Question: I have implemented a simple Linear Regression (single variate for now) example in C++ to help me get my head around the concepts. I'm pretty sure that the key algorithm is right but my performance is terrible.
This is the method which actually performs the gradient descent:
'''
void LinearRegression::BatchGradientDescent(std::vector<std::pair<int,int>> & data,float& theta1,float& theta2)
{
float weight = (1.0f/static_cast<float>(data.size()));
float theta1Res = 0.0f;
float theta2Res = 0.0f;
for(auto p: data)
{
float cost = Hypothesis(p.first,theta1,theta2) - p.second;
theta1Res += cost;
theta2Res += cost*p.first;
}
theta1 = theta1 - (m_LearningRate*weight* theta1Res);
theta2 = theta2 - (m_LearningRate*weight* theta2Res);
}
'''
With the other key functions given as:
'''
float LinearRegression::Hypothesis(float x,float theta1,float theta2) const
{
return theta1 + x*theta2;
}
float LinearRegression::CostFunction(std::vector<std::pair<int,int>> & data,
float theta1,
float theta2) const
{
float error = 0.0f;
for(auto p: data)
{
float prediction = (Hypothesis(p.first,theta1,theta2) - p.second) ;
error += prediction*prediction;
}
error *= 1.0f/(data.size()*2.0f);
return error;
}
void LinearRegression::Regress(std::vector<std::pair<int,int>> & data)
{
for(unsigned int itr = 0; itr < MAX_ITERATIONS; ++itr)
{
BatchGradientDescent(data,m_Theta1,m_Theta2);
//Some visualisation code
}
}
'''
Now the issue is that if the learning rate is greater than around 0.000001 the value of the cost function gradient descent is higher than it is . That is to say, the algorithm is working in reverse. The line forms into a straight line through the origin pretty quickly but then takes of iterations to actually reach a reasonably well fit line.
With a learning rate of 0.01, after six iterations the output is: (where difference is costAfter-costBefore)
'''
Cost before 1<PHONE>, cost after 5175394<PHONE>, difference 5175393<PHONE>
Cost before 5175394<PHONE>, cost after 31319451278245<PHONE>, difference 31319445780687<PHONE>
Cost before 31319451278245<PHONE>, cost after 189533124185606988266<PHONE>, difference 189533089597961850060<PHONE>
Cost before 189533124185606988266<PHONE>, cost after 1146979493476919884090891776<PHONE>, difference 1146979300048788745750223823<PHONE>
Cost before 1146979493476919884090891776<PHONE>, cost after inf, difference inf
Cost before inf, cost after inf, difference nan
'''
In this example the thetas are set to zero, the learning rate to 0.000001, and there are 8,000,000 iterations! The visualisation code only updates the graph after every 100,000 iterations.

Function which creates the data points:
'''
static void SetupRegressionData(std::vector<std::pair<int,int>> & data)
{
srand (time(NULL));
for(int x = 50; x < 750; x += 3)
{
data.push_back(std::pair<int,int>(x+(rand() % 100), 400 + (rand() % 100) ));
}
}
'''
In short, if my learning rate is too high the gradient descent algorithm effectively runs backwards and tends to infinity and if it is lowered to the point where it actually converges towards a minima the number of iterations required to actually do so is unacceptably high.
Have I missed anything/made a mistake in the core algorithm?
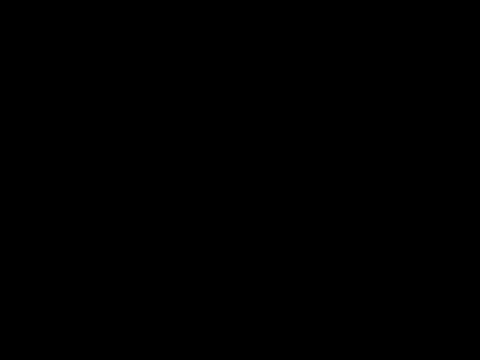
Answer: Looks like everything is behaving as expected, but you are having problems selecting a reasonable learning rate. That's not a totally trivial problem, and there are many approaches ranging from pre-defined schedules that progressively reduce the learning rate (see e.g. <URL> or AdaDelta.
For your vanilla implementation with fixed learning rate you should make your life easier by normalising the data to zero mean and unit standard deviation before you feed it into the gradient descent algorithm. That way you will be able to reason about the learning rate more easily. Then you can just rescale your prediction accordingly.